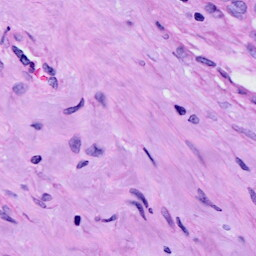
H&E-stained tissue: Cervix